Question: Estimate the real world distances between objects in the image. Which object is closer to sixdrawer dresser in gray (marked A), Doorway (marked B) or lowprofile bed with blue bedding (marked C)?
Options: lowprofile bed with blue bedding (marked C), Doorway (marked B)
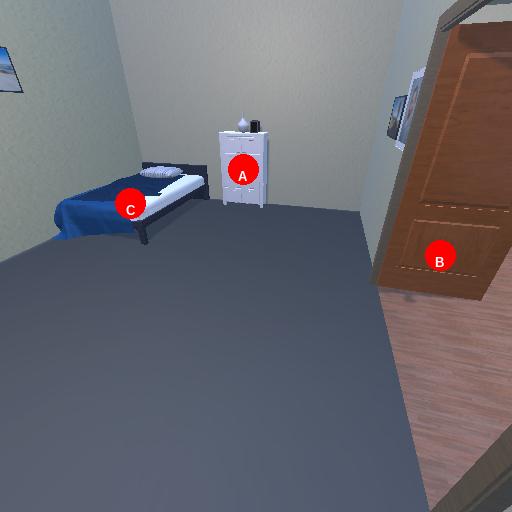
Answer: lowprofile bed with blue bedding (marked C)